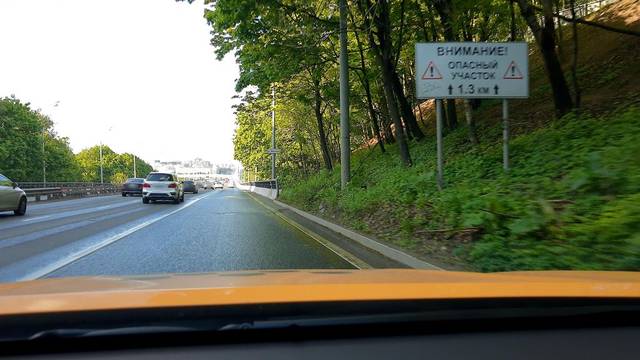
Region: Russia
Coordinates: 55.707, 37.555